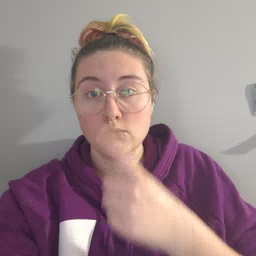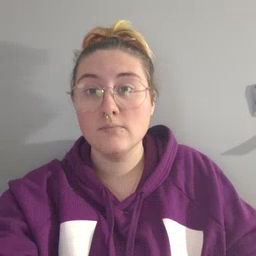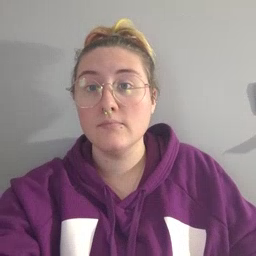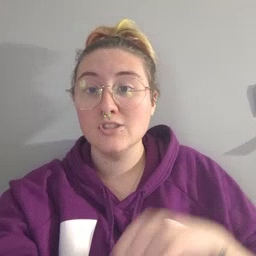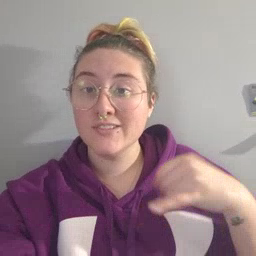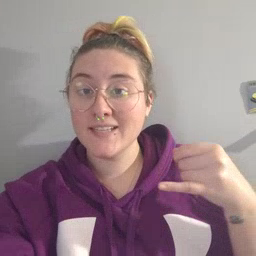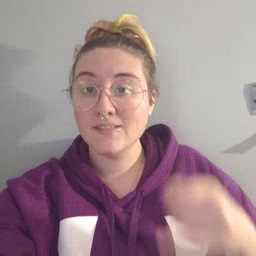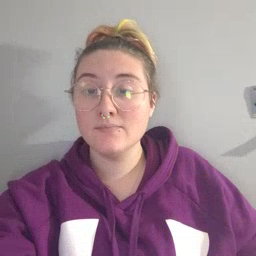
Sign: jeans